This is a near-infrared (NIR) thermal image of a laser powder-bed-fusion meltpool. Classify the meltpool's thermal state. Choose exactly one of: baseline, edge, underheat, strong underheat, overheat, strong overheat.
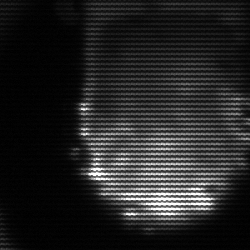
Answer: baseline